Question: Im trying to grab a pages data using CURLOPT_URL, to do so ive used the below code, which is working fine for other pages (with the exception of where the page uses relative paths to its css / js in which case those dont load) .
'''
function grab_page($site){
$ch = curl_init();
curl_setopt($ch, CURLOPT_RETURNTRANSFER, TRUE);
curl_setopt($ch, CURLOPT_USERAGENT, $_SERVER['HTTP_USER_AGENT']);
curl_setopt($ch, CURLOPT_TIMEOUT, 40000000);
curl_setopt($ch, CURLOPT_COOKIEFILE, "cookie.txt");
curl_setopt($ch, CURLOPT_URL, $site);
ob_start();
return curl_exec ($ch);
ob_end_clean();
curl_close ($ch);
}
echo grab_page("$page_to_get");
'''
But when i load the page i get returned a screen of jibberish like this, but a whole page, same when i view the source.
---

---
Looking at the source of the page, through my browser, they seem to be using 'charset=utf-8"', im not sure if that has anything to do with it though ? Any ideas ?
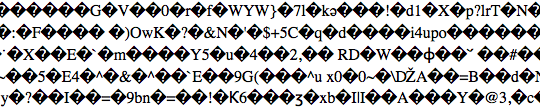
Answer: Calling:
'''
curl_setopt($ch,CURLOPT_ENCODING , "gzip");
'''
will fix it if the encoding is know to be gzipped or as you stated
'''
curl_setopt($ch,CURLOPT_ENCODING , "");
'''
should tickle curl into negotiating the encoding itself (why this is not the default is beyond me)